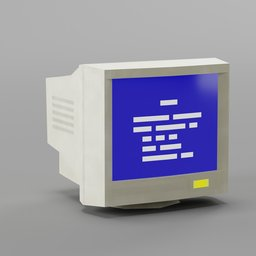
Label: electronics